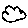
Label: cloud